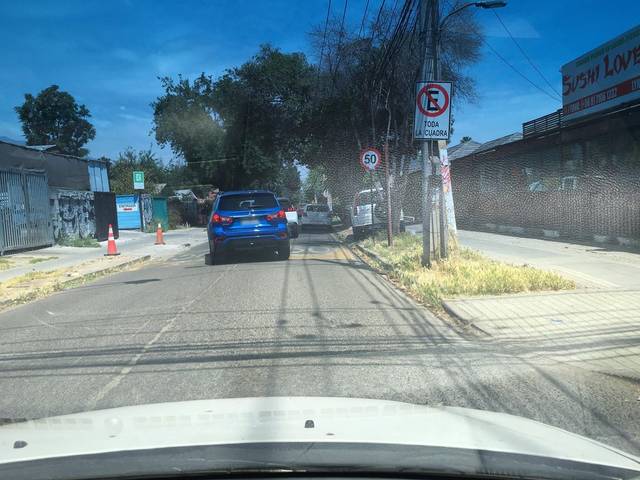
Region: Chile
Coordinates: -33.453, -70.565